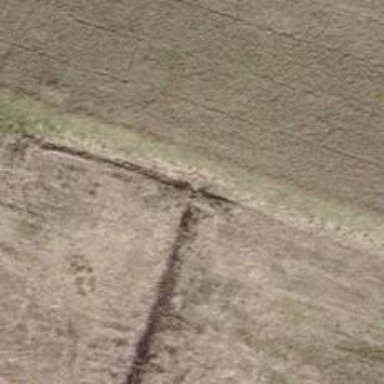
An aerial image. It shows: Ditch in the surroundings.